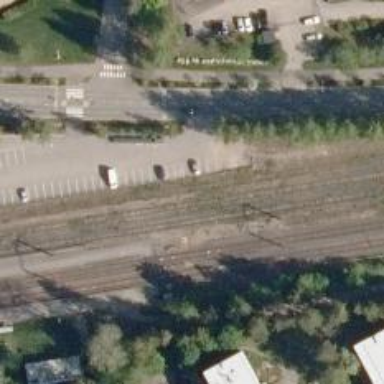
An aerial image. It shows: Railway yard used for servicing trains.